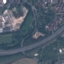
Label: Highway